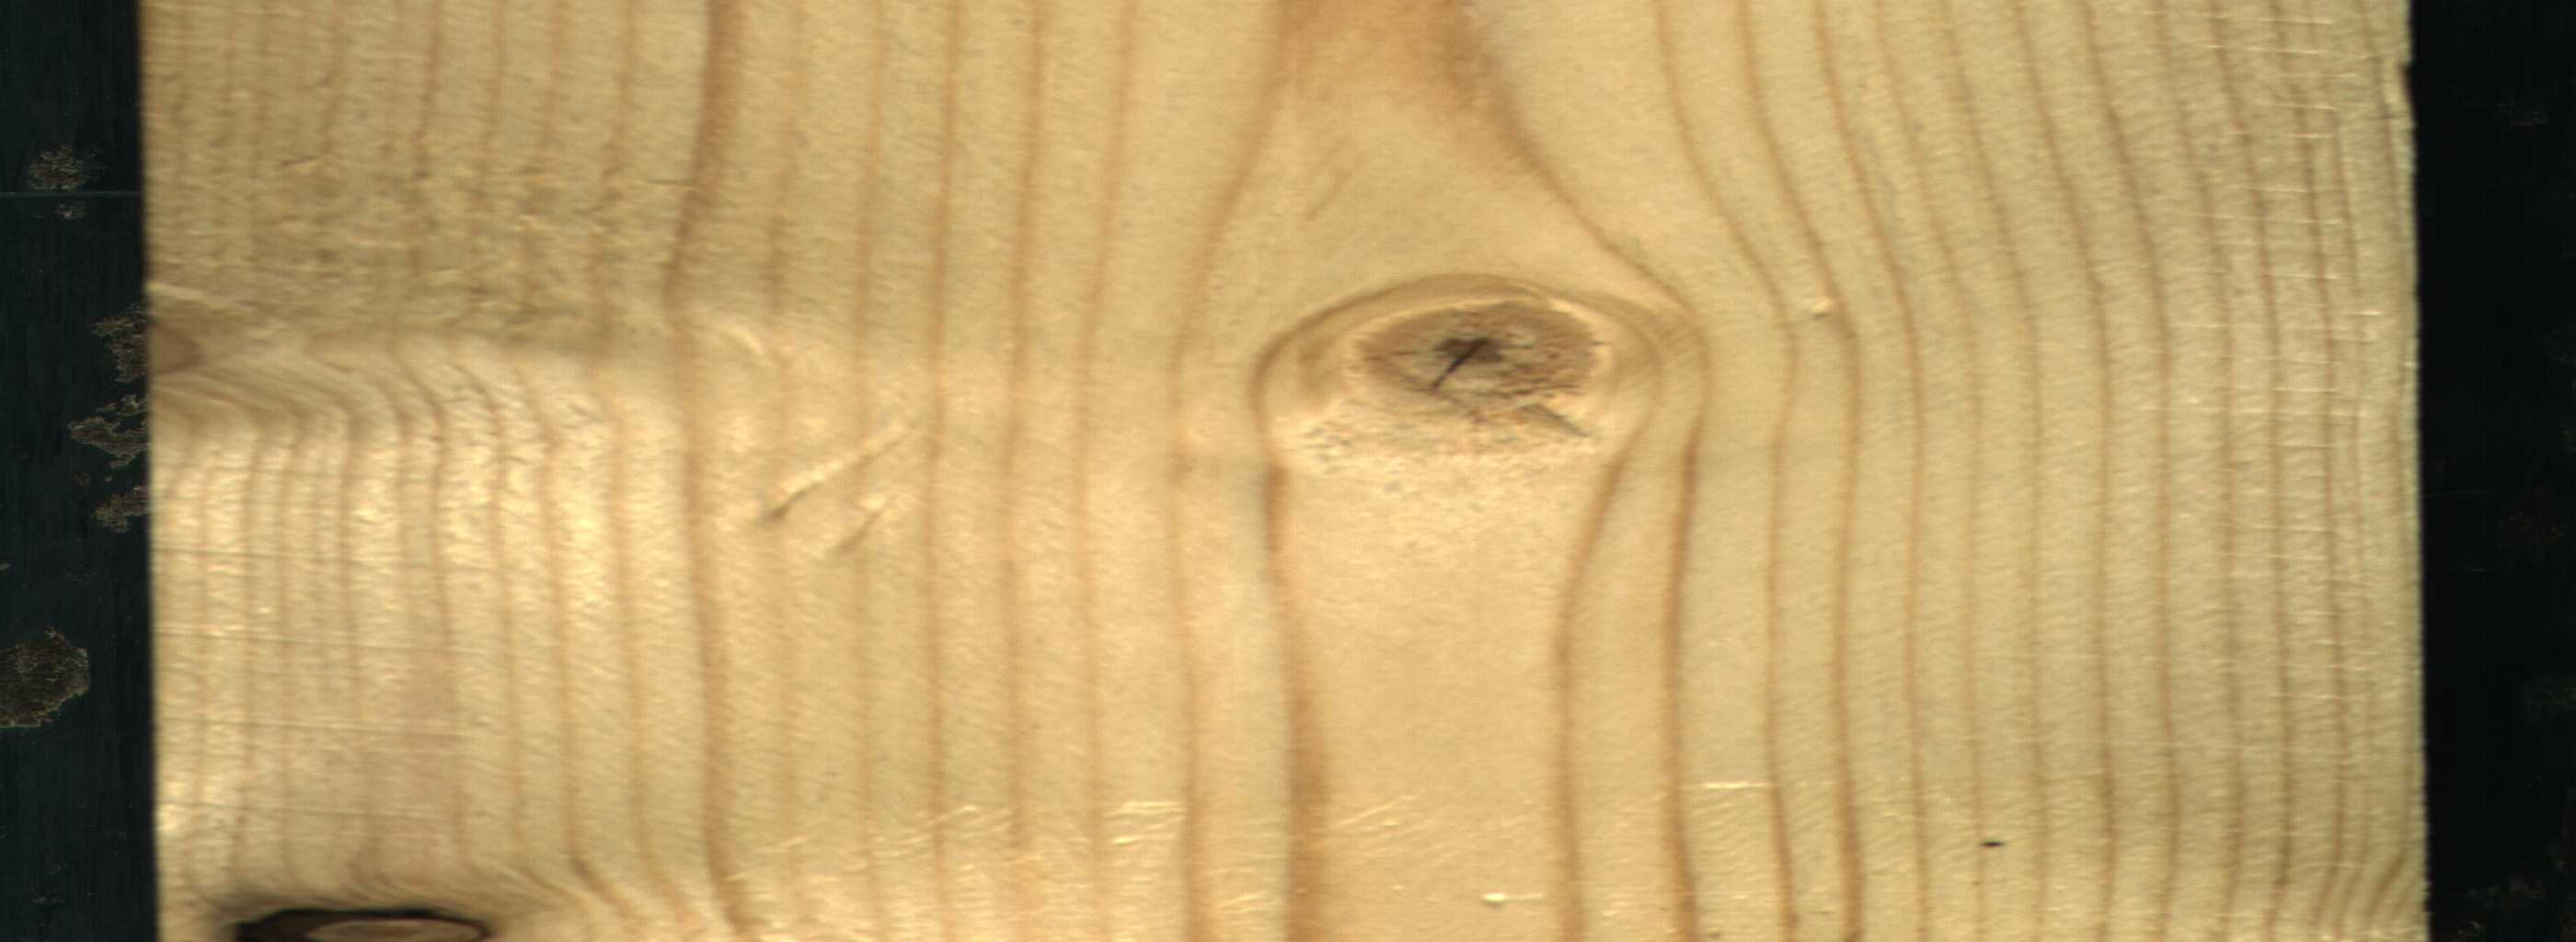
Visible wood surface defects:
Dead_Knot
Live_Knot